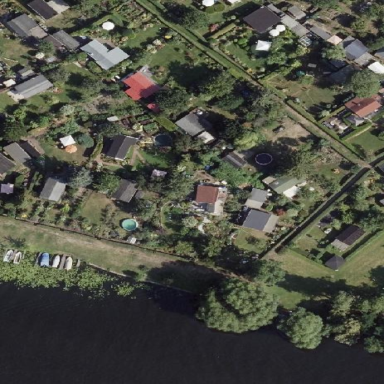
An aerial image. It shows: Plot of allotments surrounded by fence.